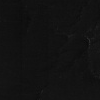
Atmospheric dust classification: not_dusty